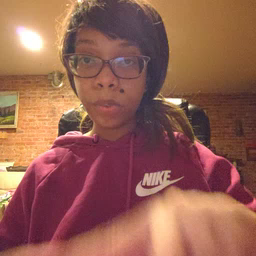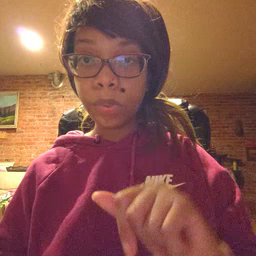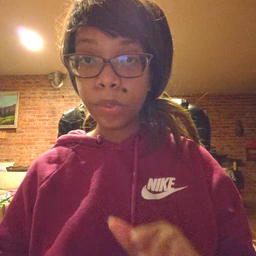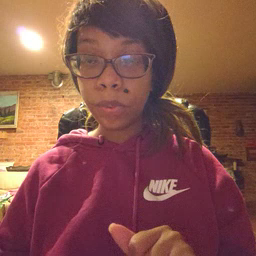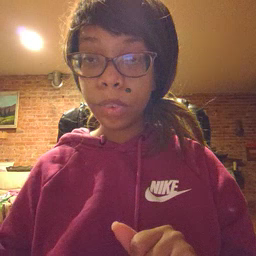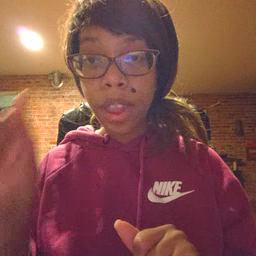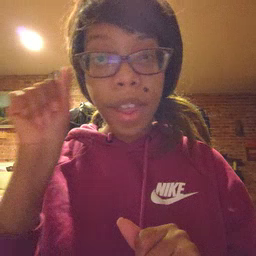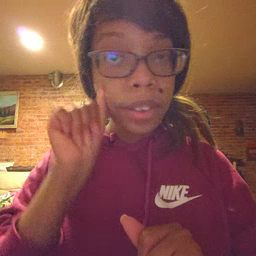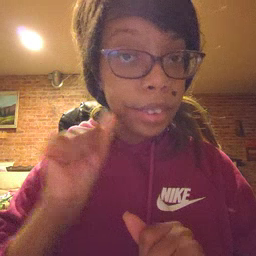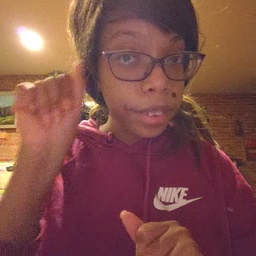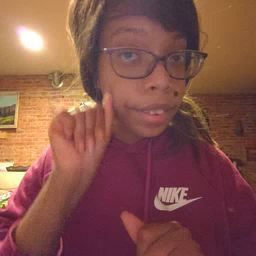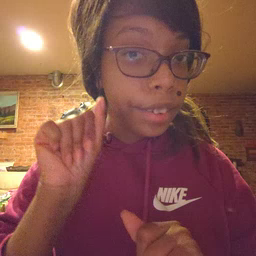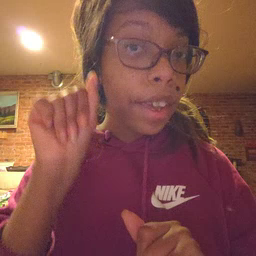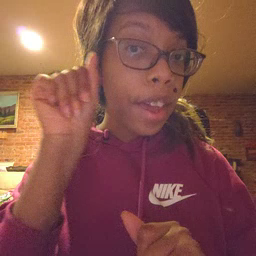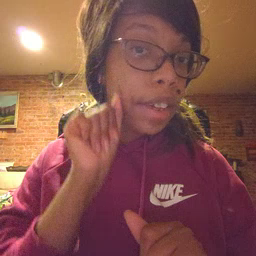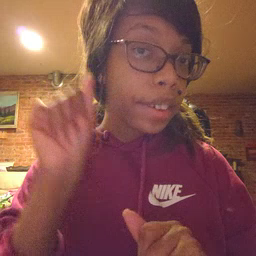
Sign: aunt